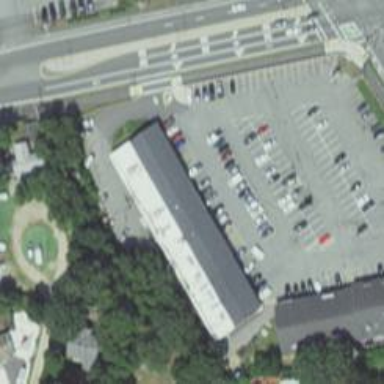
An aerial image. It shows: Parking space.